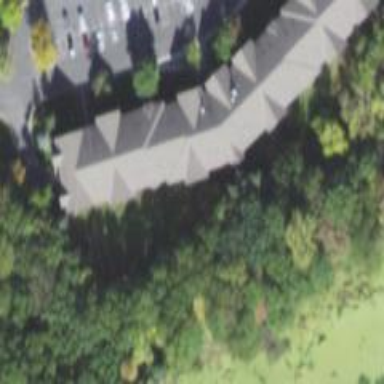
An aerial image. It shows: Building with apartments featuring hipped roof made of asphalt shingles.